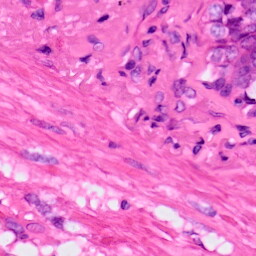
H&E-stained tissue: Lung